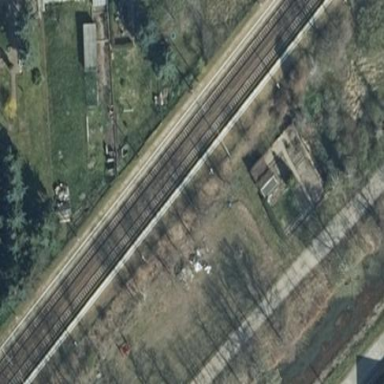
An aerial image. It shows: Platform at the railway with shelter for public transport.